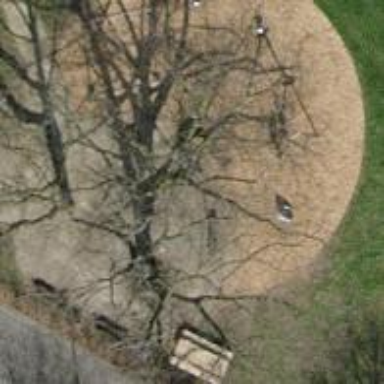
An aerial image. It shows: Playground area for leisure land.